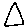
Label: triangle